Field crop: maize
Growth stage: 2
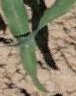
Species: maize